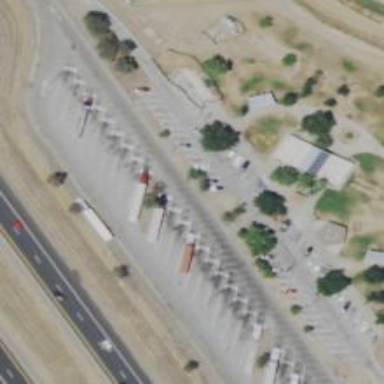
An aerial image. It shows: Rest area along the road.